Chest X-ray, AP view. Patient: 74 years old, sex M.
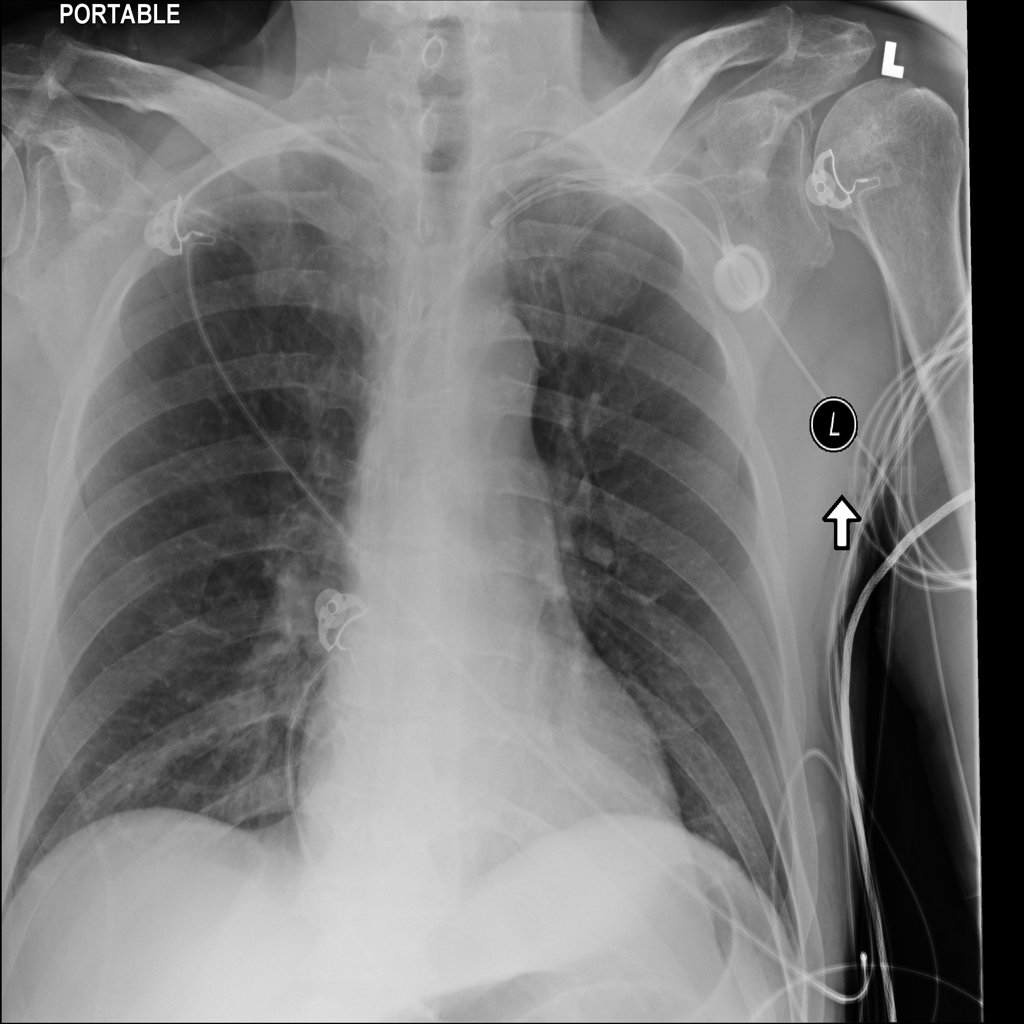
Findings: No Finding